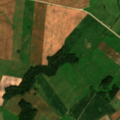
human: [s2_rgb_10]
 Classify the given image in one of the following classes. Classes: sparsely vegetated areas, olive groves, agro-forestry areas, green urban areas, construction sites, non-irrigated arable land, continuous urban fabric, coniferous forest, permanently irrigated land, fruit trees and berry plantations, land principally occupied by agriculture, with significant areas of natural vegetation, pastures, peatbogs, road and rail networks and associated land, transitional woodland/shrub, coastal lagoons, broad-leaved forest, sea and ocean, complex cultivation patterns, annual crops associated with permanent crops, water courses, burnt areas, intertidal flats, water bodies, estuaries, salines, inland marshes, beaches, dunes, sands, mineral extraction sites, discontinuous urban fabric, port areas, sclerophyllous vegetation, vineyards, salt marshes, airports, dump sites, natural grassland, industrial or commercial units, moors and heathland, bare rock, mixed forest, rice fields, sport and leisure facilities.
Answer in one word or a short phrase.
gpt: non-irrigated arable land, pastures